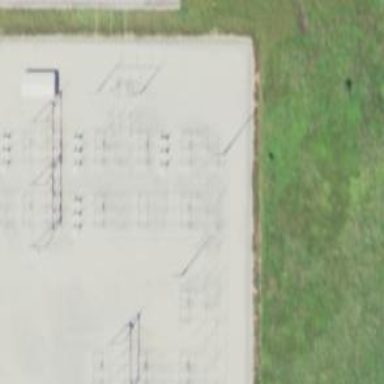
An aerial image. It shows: Mast used for lightning protection.